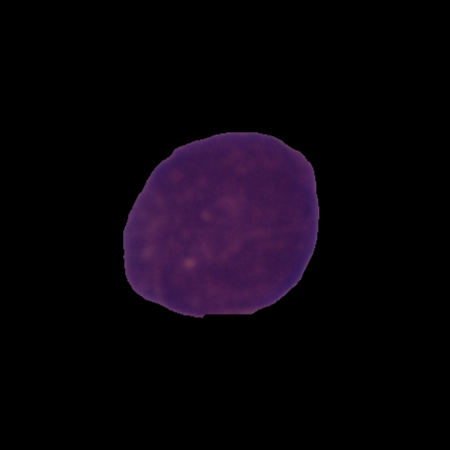
Label: cancer